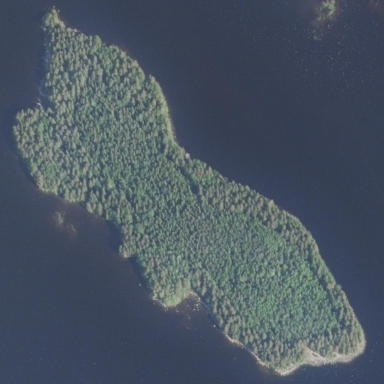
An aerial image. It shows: Island covered with woodland.